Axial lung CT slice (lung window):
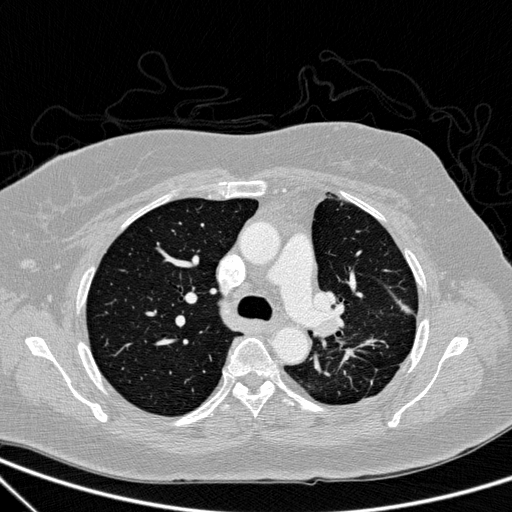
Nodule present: no